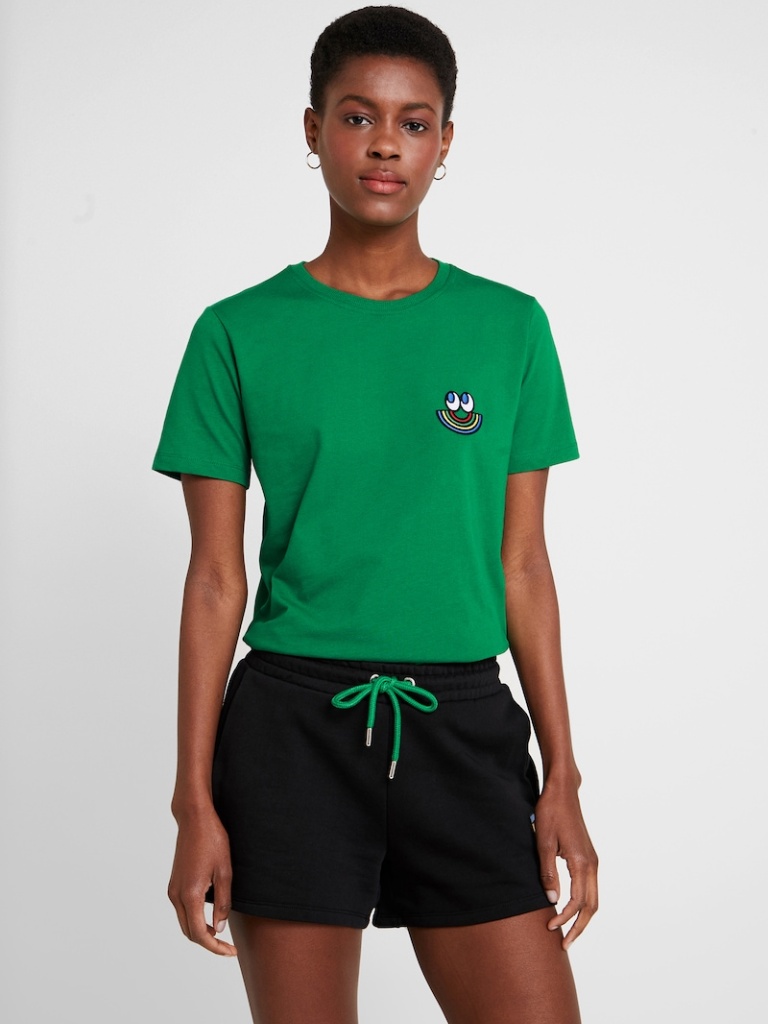
cotton relaxed short sleeve hip length Untucked crew t-shirt